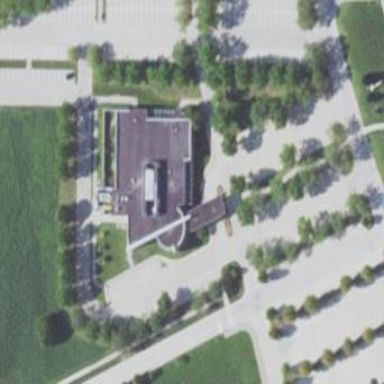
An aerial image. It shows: Office building.